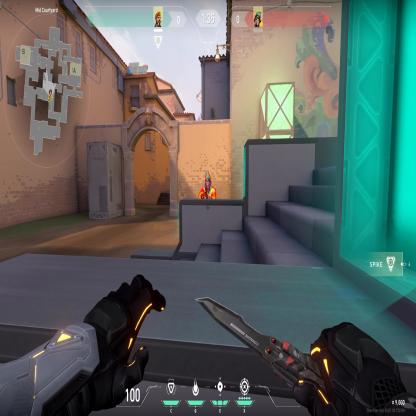
Label: enemy